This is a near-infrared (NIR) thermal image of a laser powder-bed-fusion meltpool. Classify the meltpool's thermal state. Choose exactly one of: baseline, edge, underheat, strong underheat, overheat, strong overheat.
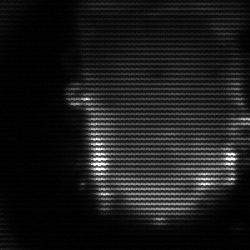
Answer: baseline